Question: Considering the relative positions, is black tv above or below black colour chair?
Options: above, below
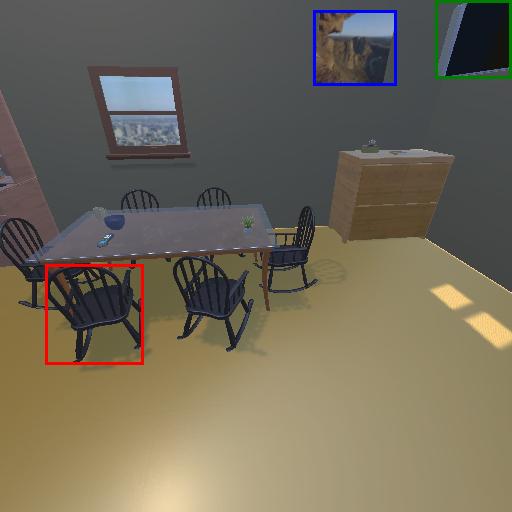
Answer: above